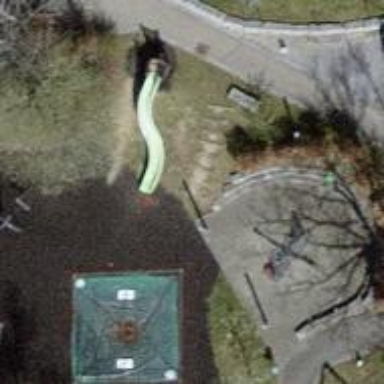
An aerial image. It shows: Playground with slide.